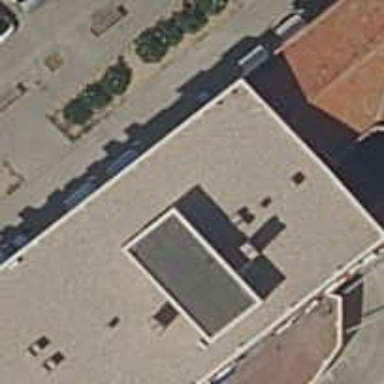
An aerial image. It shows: Bar.